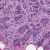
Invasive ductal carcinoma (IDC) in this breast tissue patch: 1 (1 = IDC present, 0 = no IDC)